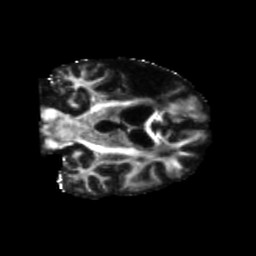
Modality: FA
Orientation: coronal
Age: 58
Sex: male
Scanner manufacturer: siemens
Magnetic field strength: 3 T
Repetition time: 5.47 s
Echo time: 0.0854 s